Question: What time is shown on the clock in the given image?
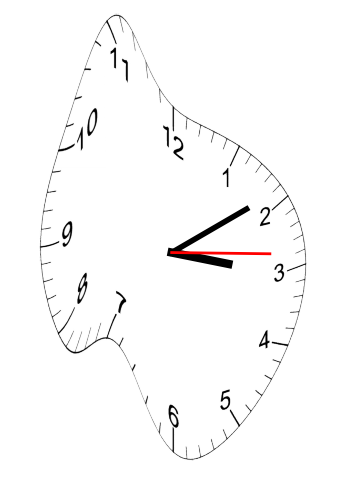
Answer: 03:09:14